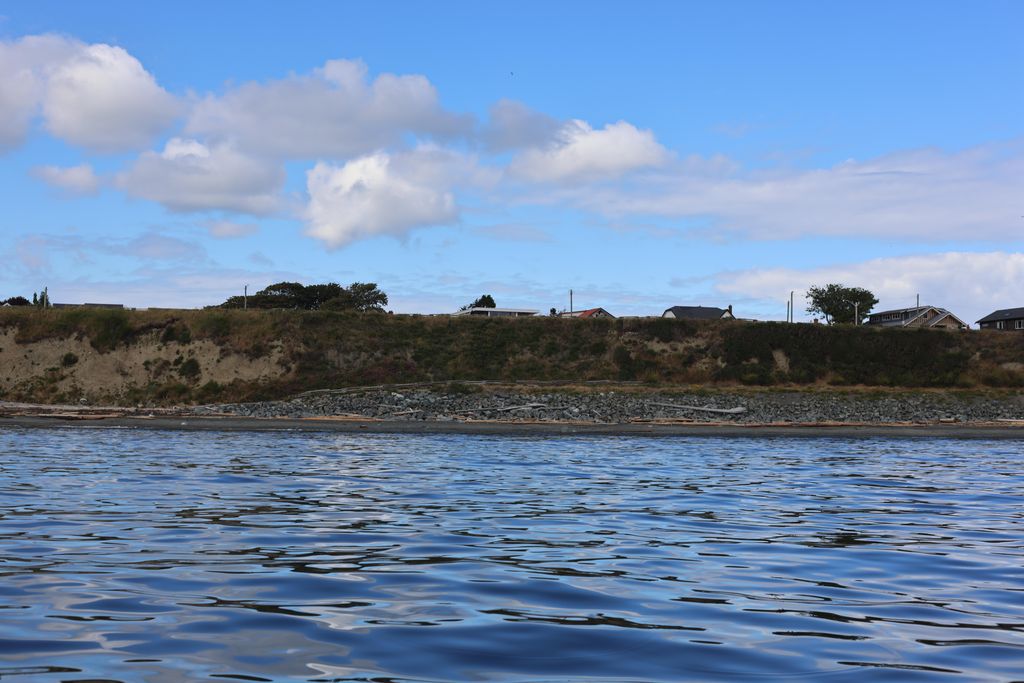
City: victoria